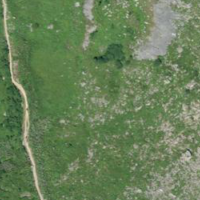
EUNIS habitat code: 26
Species observed at this site:
Adenostyles alpina
Campanula barbata